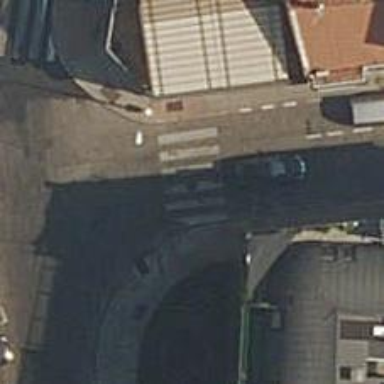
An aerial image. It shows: Footway with zebra crossing.